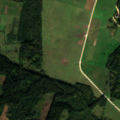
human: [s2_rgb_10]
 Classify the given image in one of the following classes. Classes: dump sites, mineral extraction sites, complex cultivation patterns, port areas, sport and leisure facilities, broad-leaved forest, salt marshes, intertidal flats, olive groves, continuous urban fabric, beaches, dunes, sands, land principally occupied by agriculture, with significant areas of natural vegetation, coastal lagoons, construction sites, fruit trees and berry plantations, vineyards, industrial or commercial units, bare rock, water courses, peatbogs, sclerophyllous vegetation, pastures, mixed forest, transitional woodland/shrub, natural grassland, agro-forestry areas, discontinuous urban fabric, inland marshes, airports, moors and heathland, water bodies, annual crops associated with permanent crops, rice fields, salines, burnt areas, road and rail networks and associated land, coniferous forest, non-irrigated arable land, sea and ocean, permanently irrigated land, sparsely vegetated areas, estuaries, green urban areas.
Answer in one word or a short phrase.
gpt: non-irrigated arable land, pastures, land principally occupied by agriculture, with significant areas of natural vegetation, broad-leaved forest, coniferous forest, mixed forest